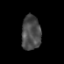
Tissue: prostate
Cell type: T cells
Senescence score: 0.2803
Nuclear area (px): 649
Mean DAPI intensity: 74.384